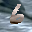
Label: 6